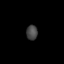
Tissue: lung
Cell type: Epithelial cells
Senescence score: 0.1685
Nuclear area (px): 165
Mean DAPI intensity: 69.552